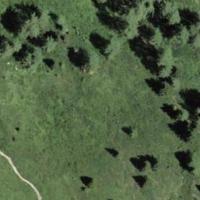
EUNIS habitat code: 26
Species observed at this site:
Arnica montana